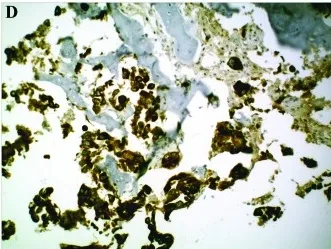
Postoperative immunological pathology findings confirmed the lesion to be non-small cell lung cancer (adenocarcinoma). CK-positive. All images: Magnification, x200.
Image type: pathology (immunostaining)